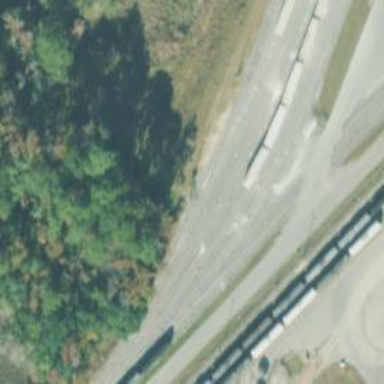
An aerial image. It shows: Wedge is used for the railway derail.